Interaction volume radius: 10 \u00c5
Interaction volume height: 10 \u00c5
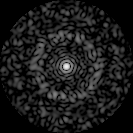
Disorder parameter: 0.8342